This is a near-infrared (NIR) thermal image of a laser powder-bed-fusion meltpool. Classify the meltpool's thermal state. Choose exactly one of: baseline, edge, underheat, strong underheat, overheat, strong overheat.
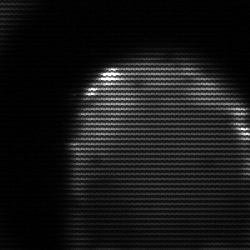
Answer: edge